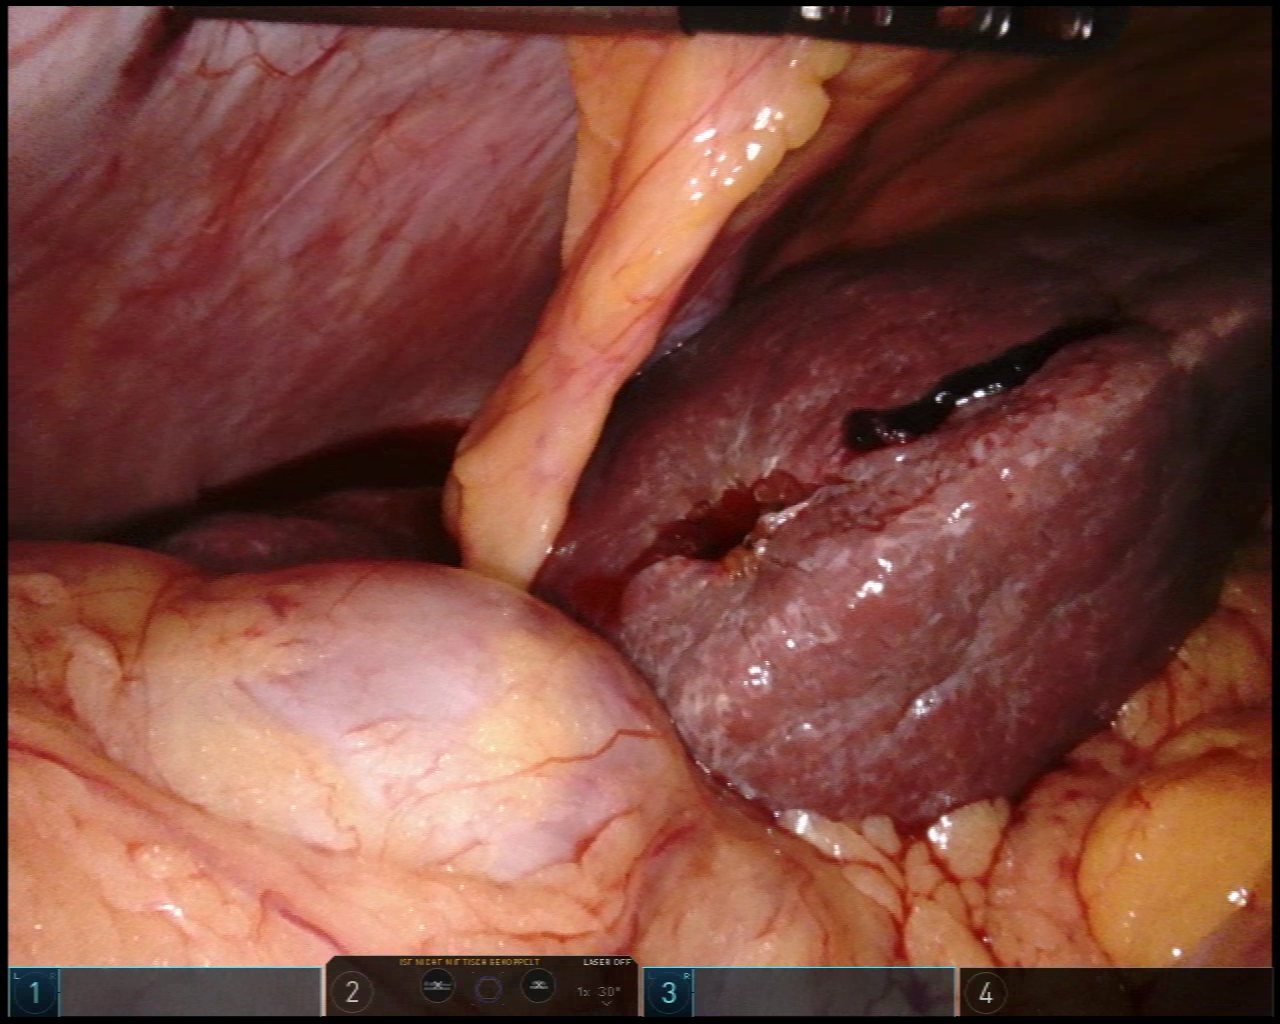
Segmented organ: liver
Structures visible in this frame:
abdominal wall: yes
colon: yes
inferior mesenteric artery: no
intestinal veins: no
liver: yes
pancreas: no
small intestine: no
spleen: no
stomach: no
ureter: no
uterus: no
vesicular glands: no